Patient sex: F
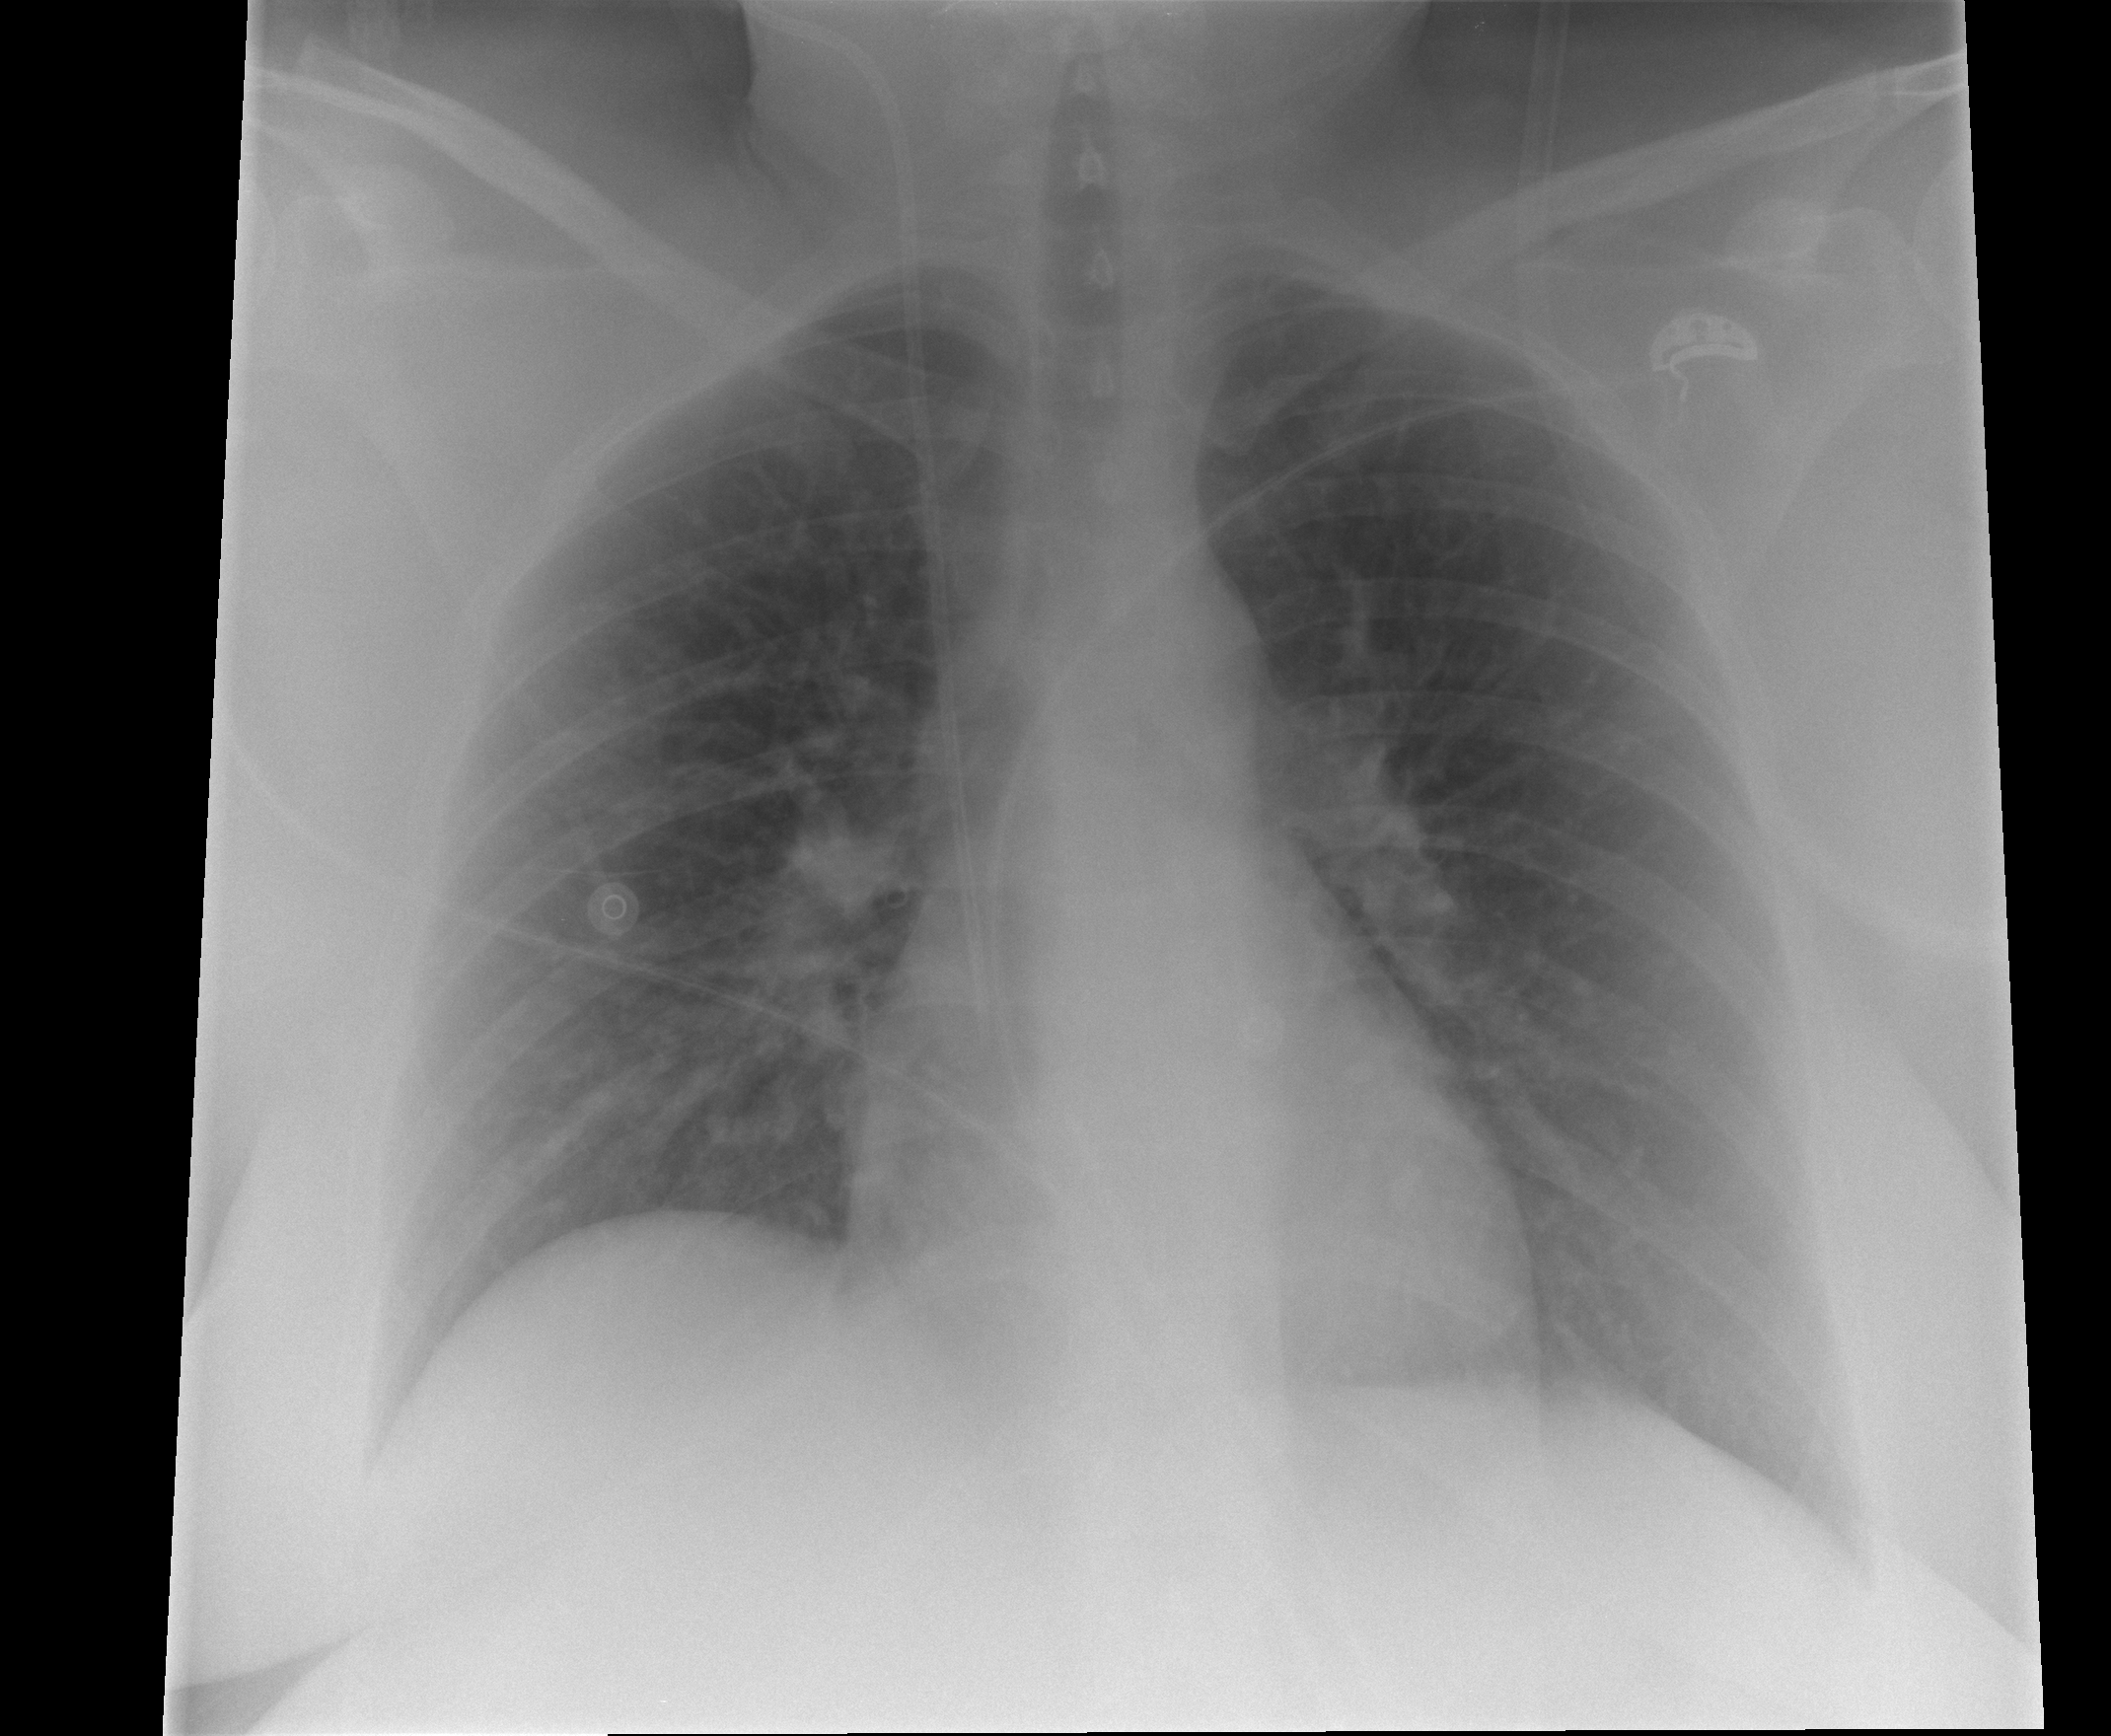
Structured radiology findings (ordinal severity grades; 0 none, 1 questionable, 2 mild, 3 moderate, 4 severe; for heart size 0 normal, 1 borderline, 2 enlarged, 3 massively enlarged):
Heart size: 0
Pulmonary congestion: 2
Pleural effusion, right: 0
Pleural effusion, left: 0
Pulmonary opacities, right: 0
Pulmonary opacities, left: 0
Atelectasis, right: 0
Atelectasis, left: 0